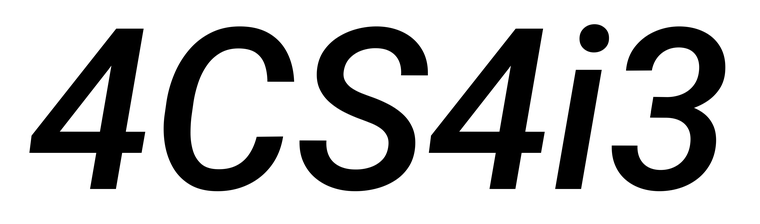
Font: Roboto-Italic_Medium_Italic